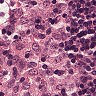
Metastatic tissue present: no